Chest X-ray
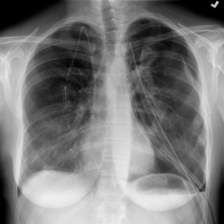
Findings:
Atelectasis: negative
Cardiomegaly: negative
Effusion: positive
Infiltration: negative
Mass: negative
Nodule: negative
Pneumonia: negative
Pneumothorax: negative
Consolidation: negative
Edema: negative
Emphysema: negative
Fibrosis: negative
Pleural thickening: negative
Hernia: negative